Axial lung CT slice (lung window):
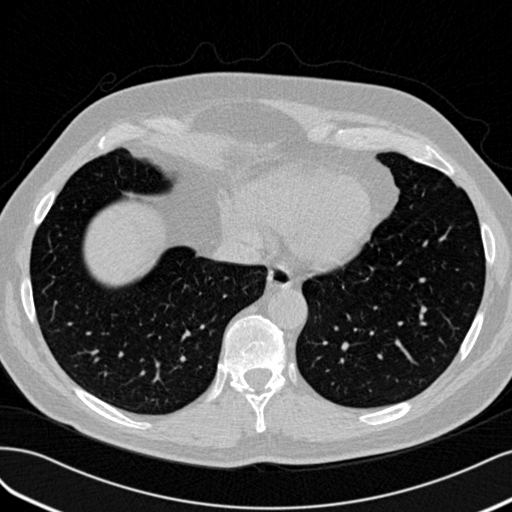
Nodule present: no